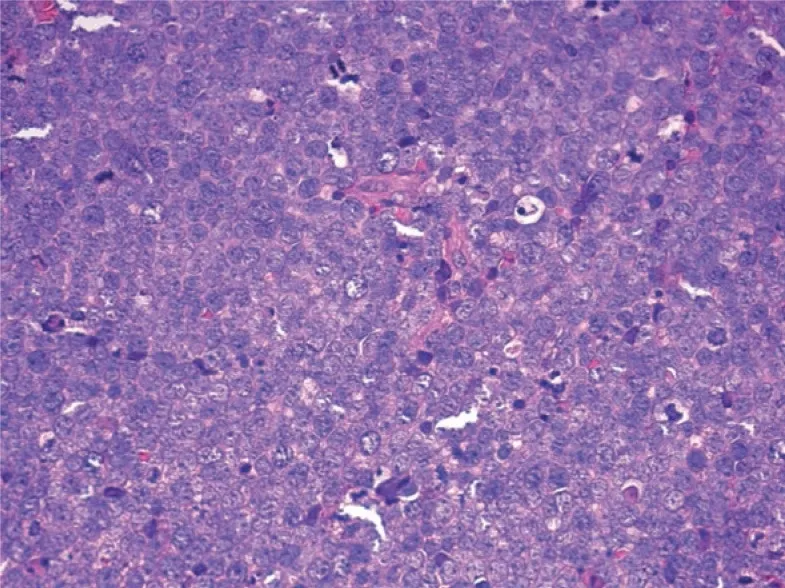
Tumour biopsy showing poorly differentiated cells with scarce cytoplasm and vesicular nuclei with inconspicuous nucleoli. High mitotic index and apoptotic figures were present. Immunohistochemical reactions were positive for cytokeratin 8 and 20 and neuroendocrine markers (chromogranin, synaptophysin and CD56/NCAM); TTF-1 was not expressed (H&E stain, 40x).
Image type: pathology (h&e)